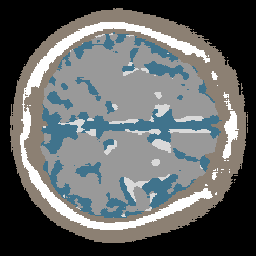
Label: no_lesion